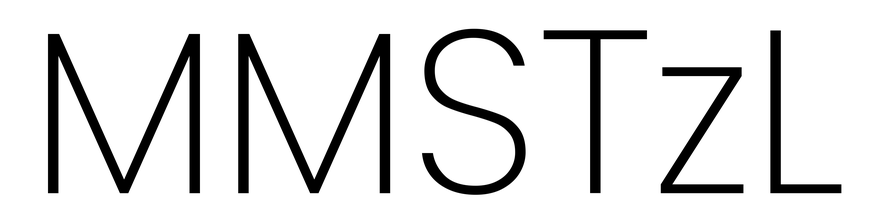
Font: Poppins-ExtraLight